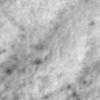
Label: no_change